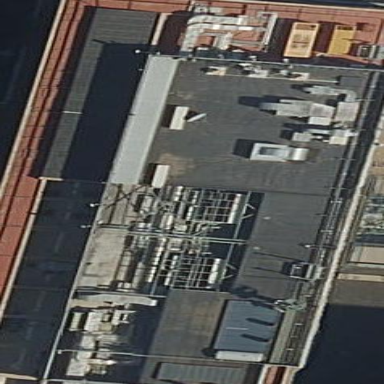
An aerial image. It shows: Part of building.